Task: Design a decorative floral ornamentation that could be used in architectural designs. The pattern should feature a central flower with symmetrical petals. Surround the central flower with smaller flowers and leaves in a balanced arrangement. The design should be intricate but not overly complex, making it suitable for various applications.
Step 436:
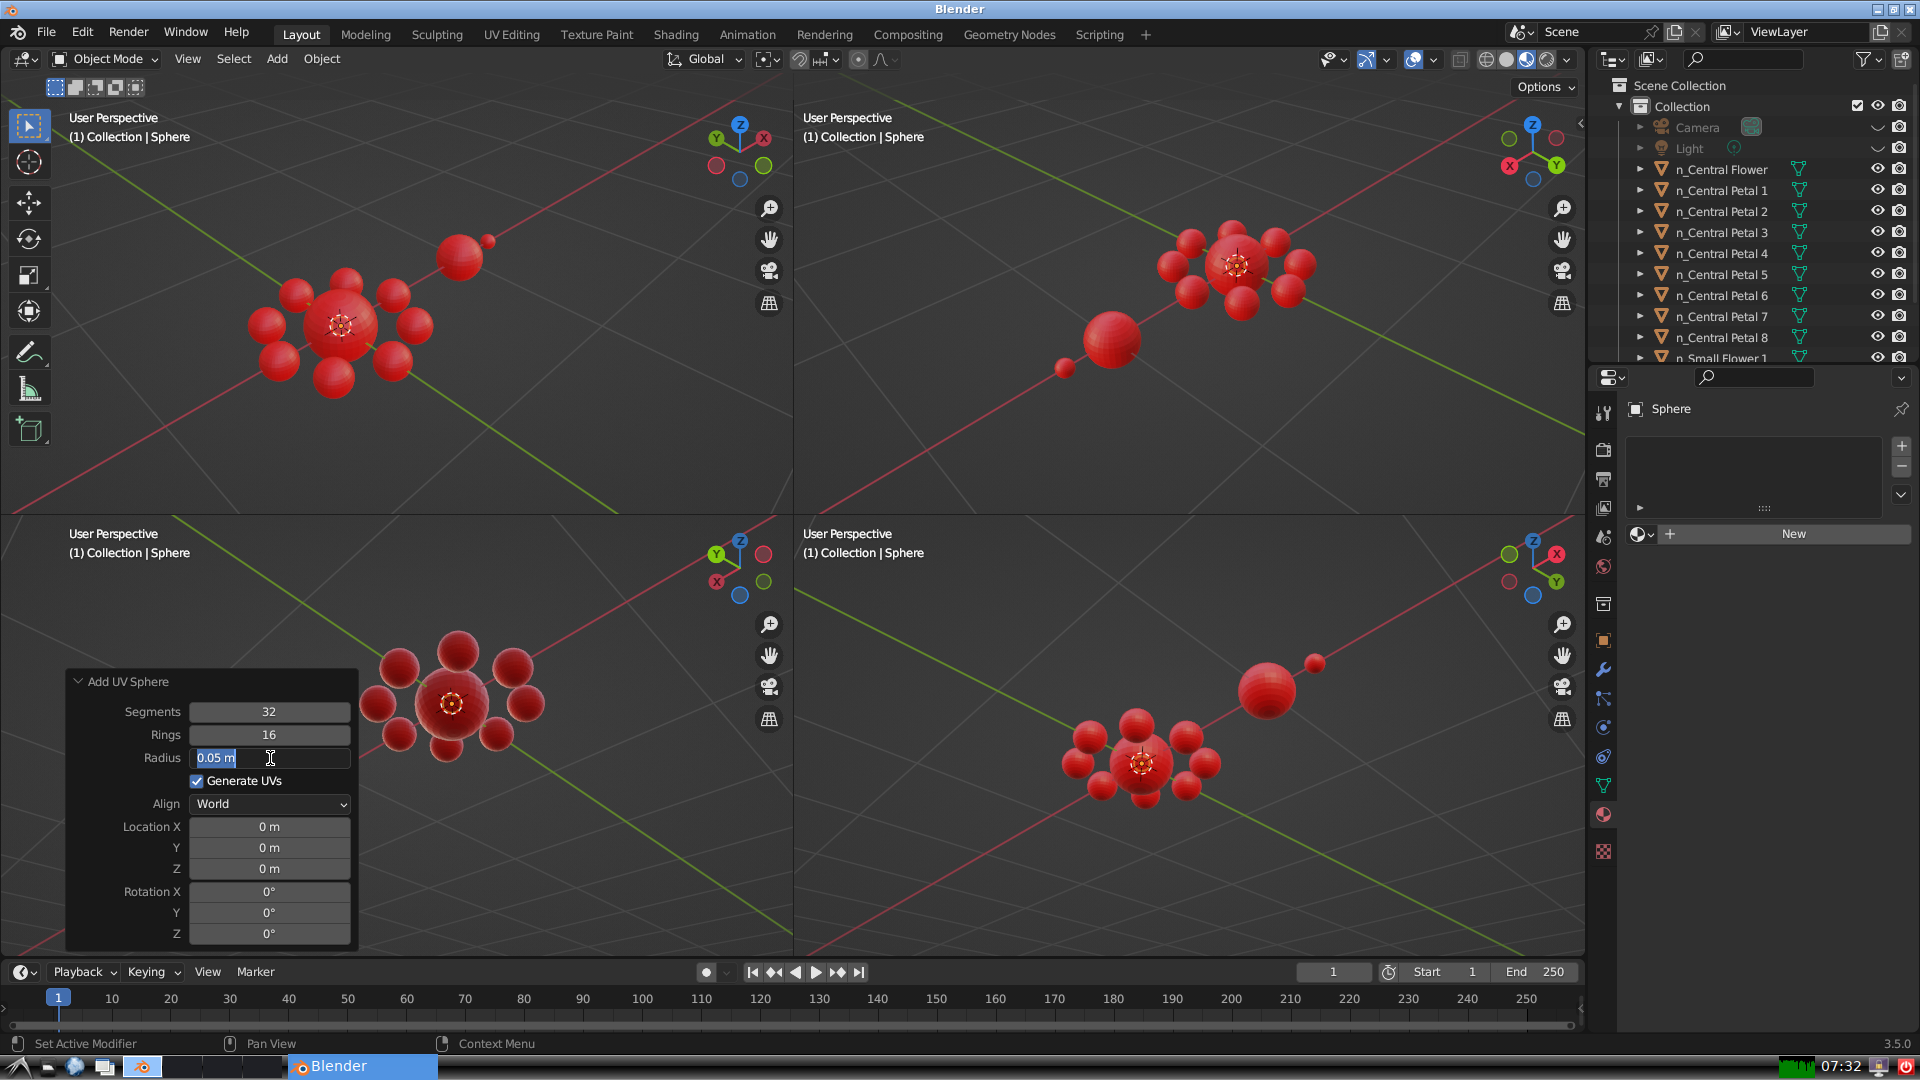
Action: input_text: 0.05